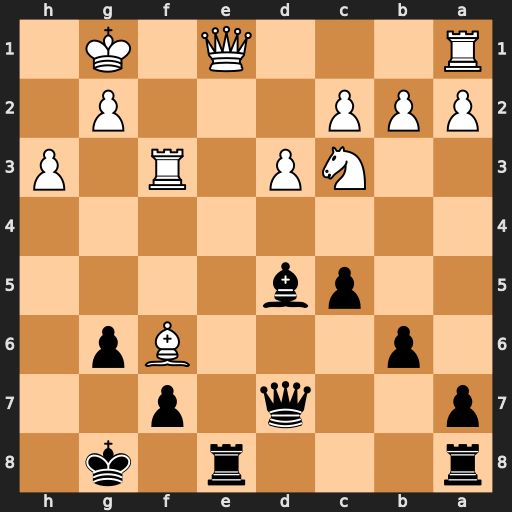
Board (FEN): r3r1k1/p2q1p2/1p3Bp1/2pb4/8/2NP1R1P/PPP3P1/R3Q1K1
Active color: b
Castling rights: -
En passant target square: -
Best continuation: Rxe1+ Rxe1 Bxf3